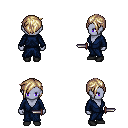
a pixel art fantasy rpg character, female body template, dark elf, purple skin, blue robe, teal pants, white blonde pixie cut hairstyle, black shoes, dagger, four views (front, back, left, right), 2x2 character sprite sheet, small pixel art, hard edges, no anti-aliasing